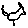
Label: cat